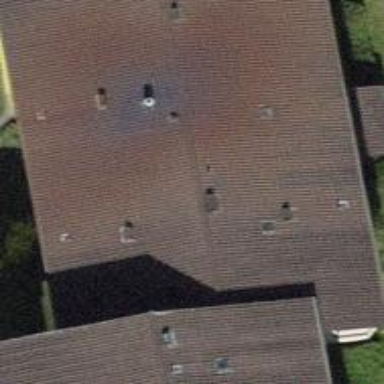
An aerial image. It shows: Gabled roof adorns the apartments building.